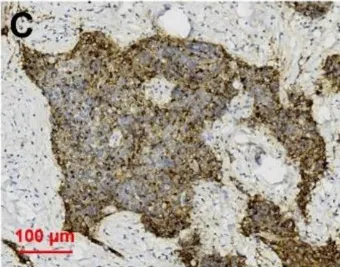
Immunohistochemical staining of primary squamous cell carcinoma of the thyroid (magnification x 200). EMA.
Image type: pathology (immunostaining)